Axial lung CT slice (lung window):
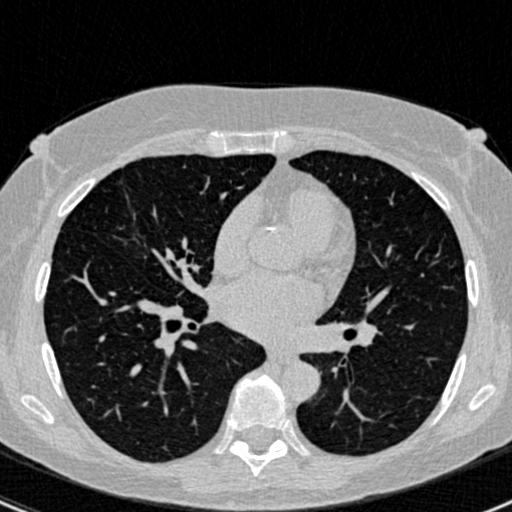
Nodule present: no